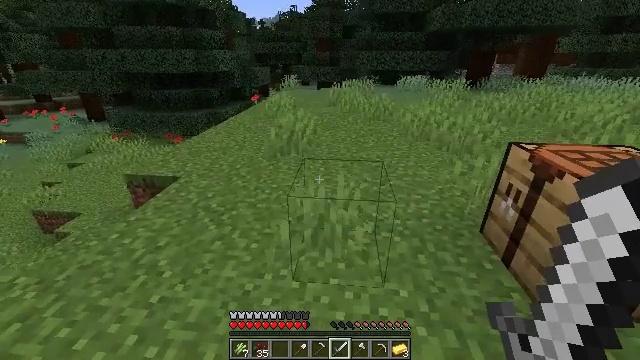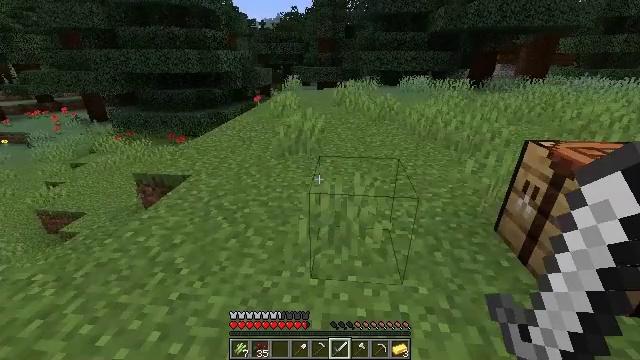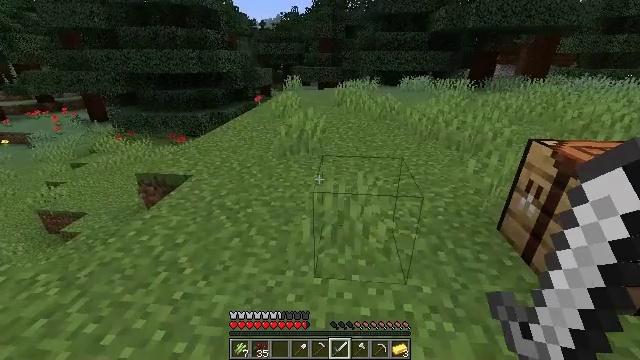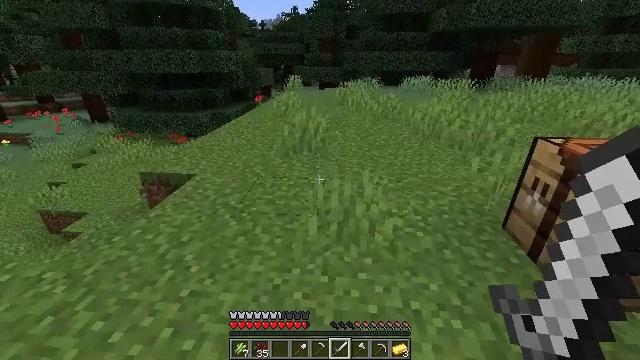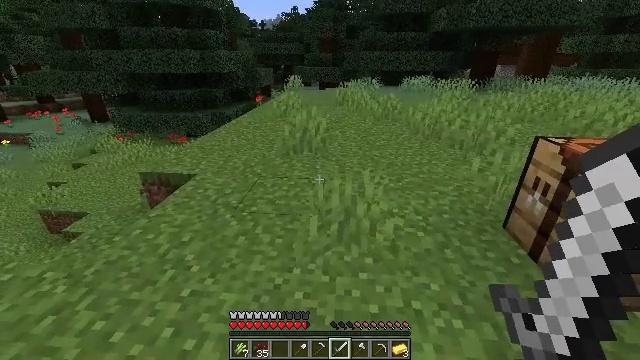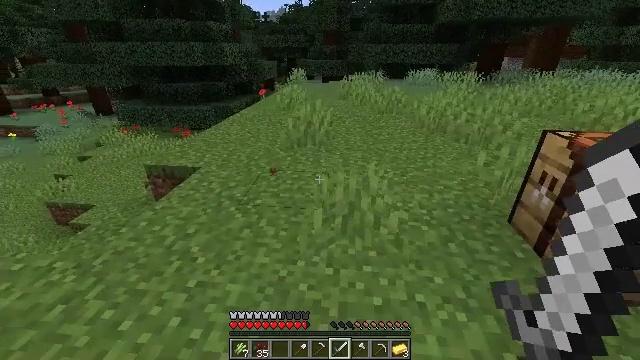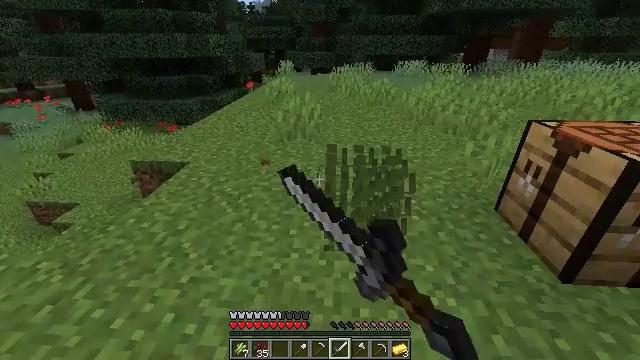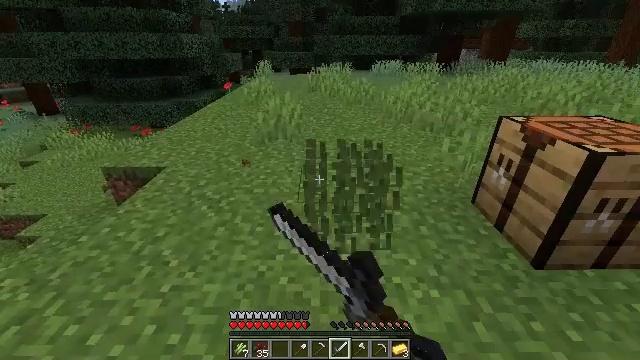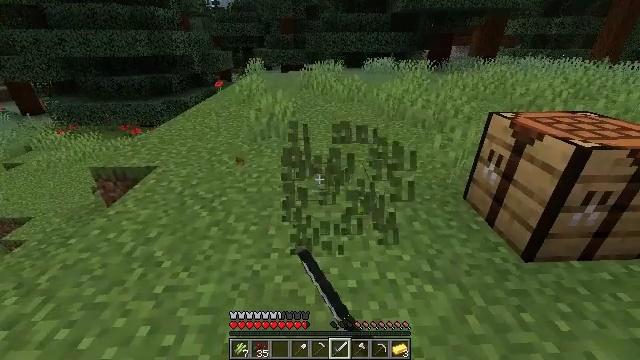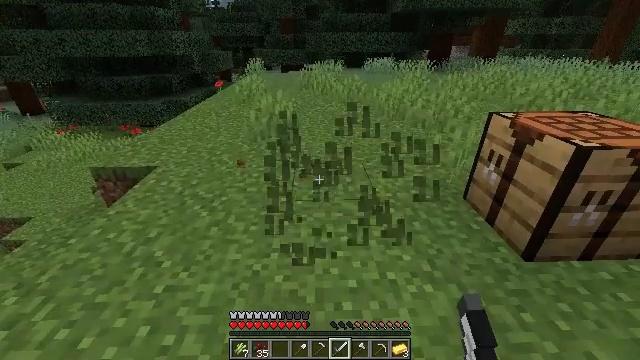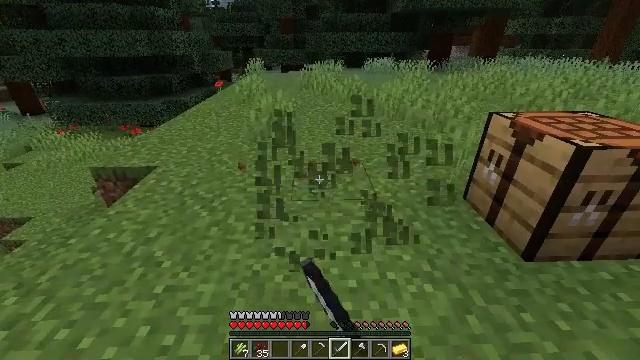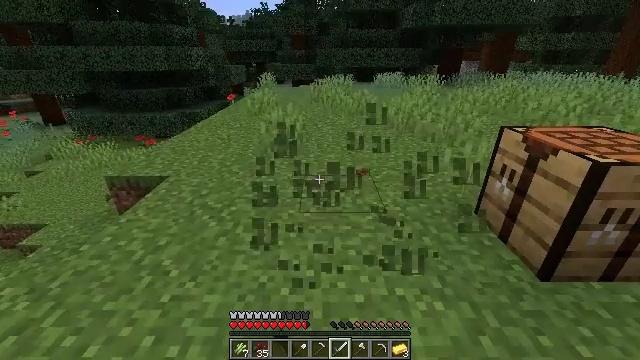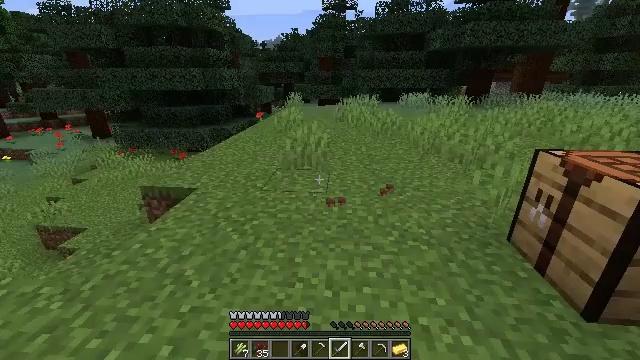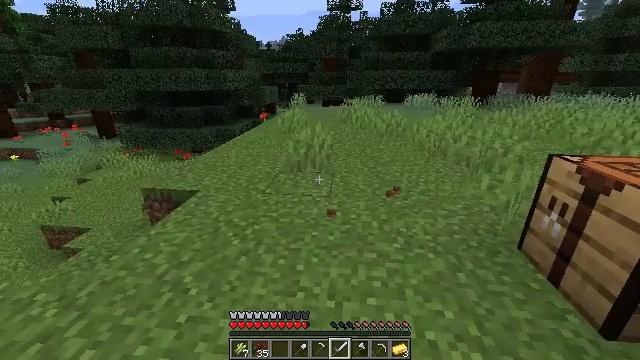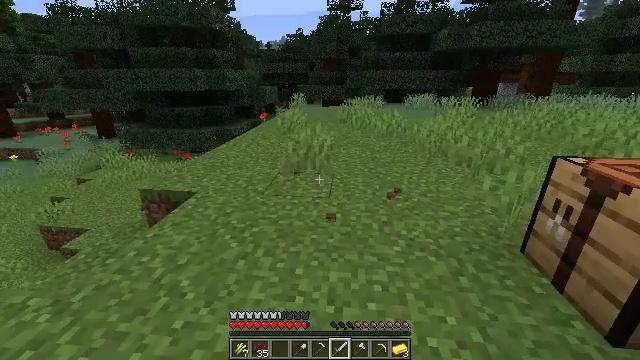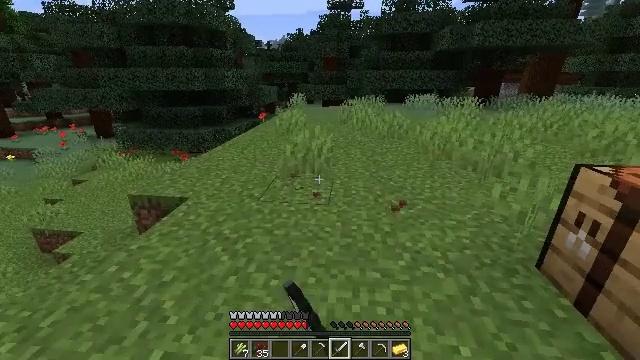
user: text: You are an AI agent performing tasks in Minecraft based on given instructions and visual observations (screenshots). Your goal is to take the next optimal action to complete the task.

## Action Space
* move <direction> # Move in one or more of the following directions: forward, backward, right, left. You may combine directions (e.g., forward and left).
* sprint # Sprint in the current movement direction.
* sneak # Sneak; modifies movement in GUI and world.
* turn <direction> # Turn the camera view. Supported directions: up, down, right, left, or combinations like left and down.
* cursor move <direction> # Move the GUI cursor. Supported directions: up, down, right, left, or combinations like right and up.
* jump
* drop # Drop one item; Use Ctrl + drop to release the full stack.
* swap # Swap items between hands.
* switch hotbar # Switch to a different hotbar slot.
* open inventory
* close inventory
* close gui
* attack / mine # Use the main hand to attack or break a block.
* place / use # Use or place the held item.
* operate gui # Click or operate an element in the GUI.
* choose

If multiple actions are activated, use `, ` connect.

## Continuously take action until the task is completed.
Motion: motion action
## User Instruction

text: Gather grass by holding the left mouse button.
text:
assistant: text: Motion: no_op
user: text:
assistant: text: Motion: no_op
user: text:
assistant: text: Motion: no_op
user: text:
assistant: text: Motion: no_op
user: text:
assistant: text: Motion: turn down, attack / mine
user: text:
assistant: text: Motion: turn right and down, attack / mine
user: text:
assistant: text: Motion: turn right, attack / mine
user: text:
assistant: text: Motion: turn right
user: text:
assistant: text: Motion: attack / mine
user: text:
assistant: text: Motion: attack / mine
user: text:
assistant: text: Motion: turn left and up, attack / mine
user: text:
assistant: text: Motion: turn left and up
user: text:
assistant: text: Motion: move forward
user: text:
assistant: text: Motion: move forward, attack / mine
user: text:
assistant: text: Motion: move forward, attack / mine
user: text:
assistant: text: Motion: move forward, attack / mine
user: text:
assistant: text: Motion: move forward, attack / mine
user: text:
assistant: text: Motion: move forward, attack / mine
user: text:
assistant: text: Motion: move forward, attack / mine
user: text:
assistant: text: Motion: move forward, attack / mine
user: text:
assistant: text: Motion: move forward, attack / mine
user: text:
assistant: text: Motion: attack / mine